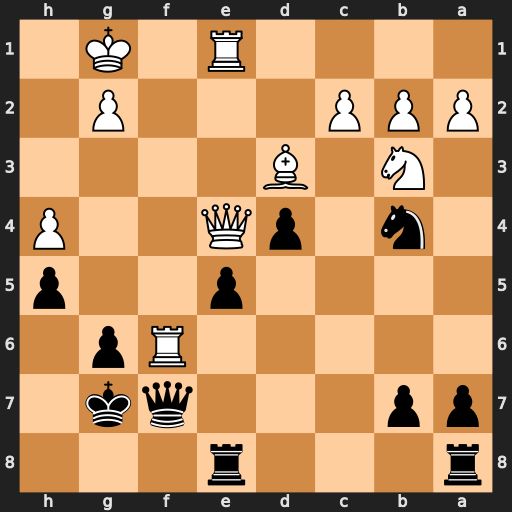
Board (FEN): r3r3/pp3qk1/5Rp1/4p2p/1n1pQ2P/1N1B4/PPP3P1/4R1K1
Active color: b
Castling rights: -
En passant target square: -
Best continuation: Qxf6 Qxb7+ Qe7